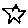
Label: star